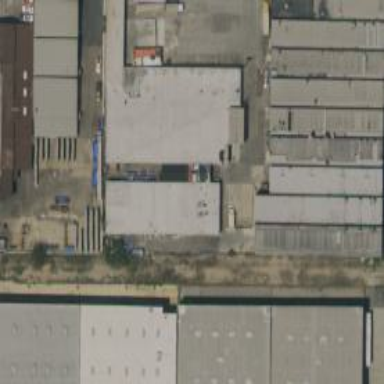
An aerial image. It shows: Industrial building.